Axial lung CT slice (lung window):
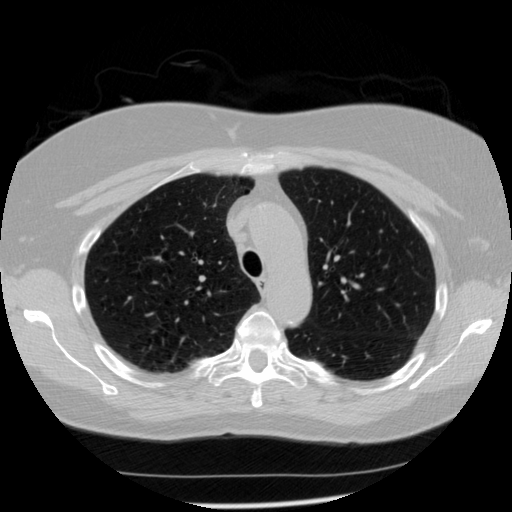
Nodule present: no